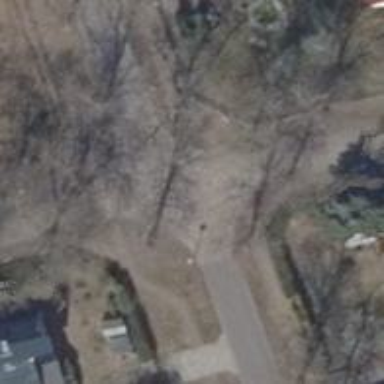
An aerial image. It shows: Residential road with separate sidewalks on both sides.